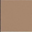
Piece: xx